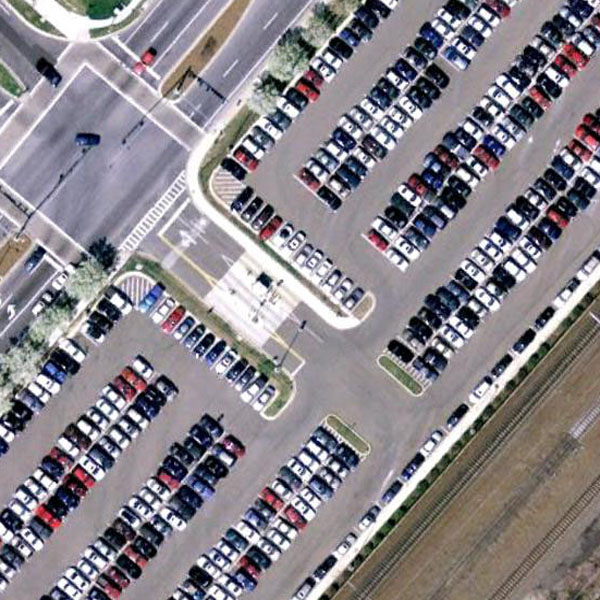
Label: Parking